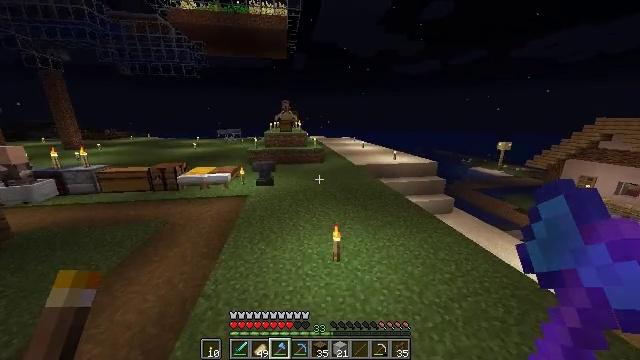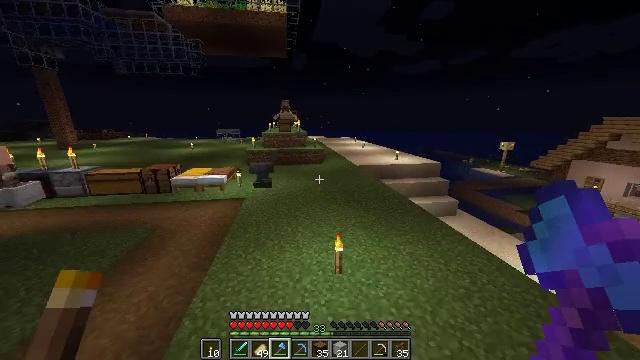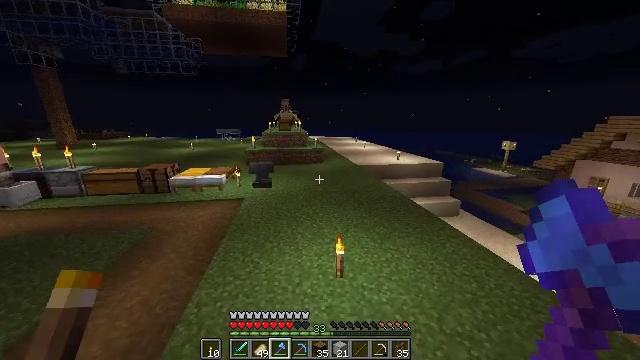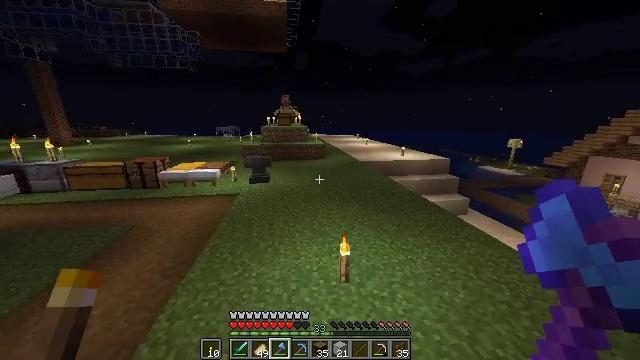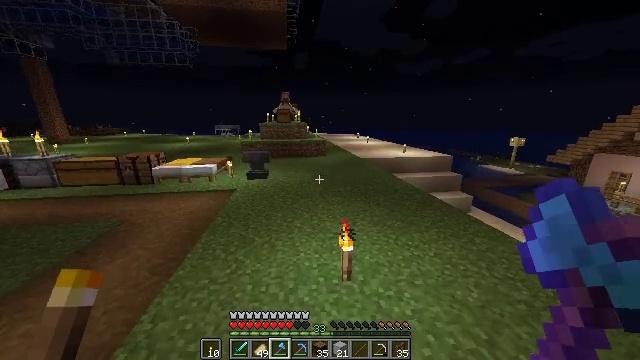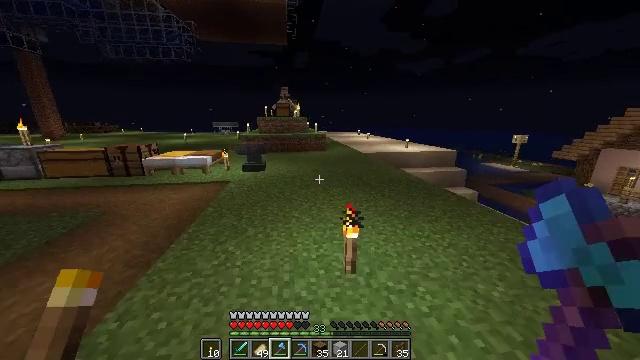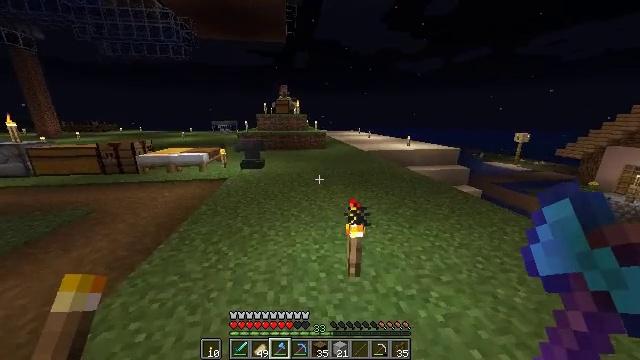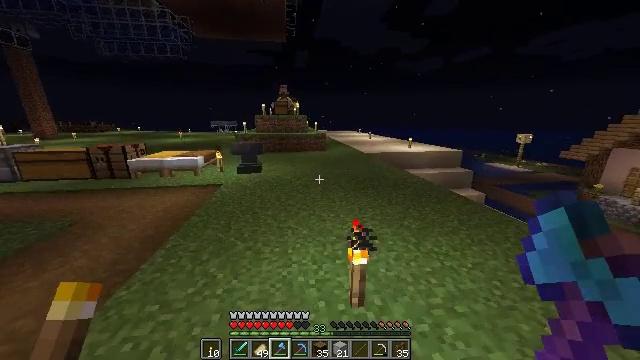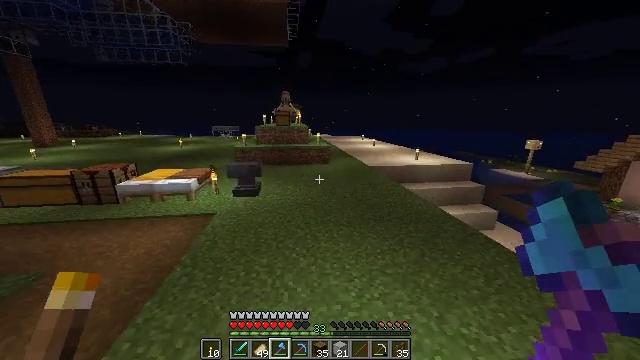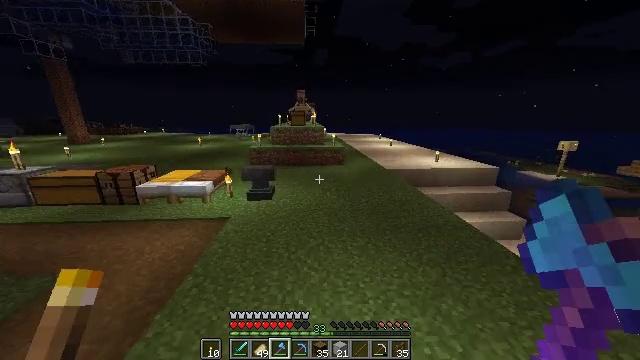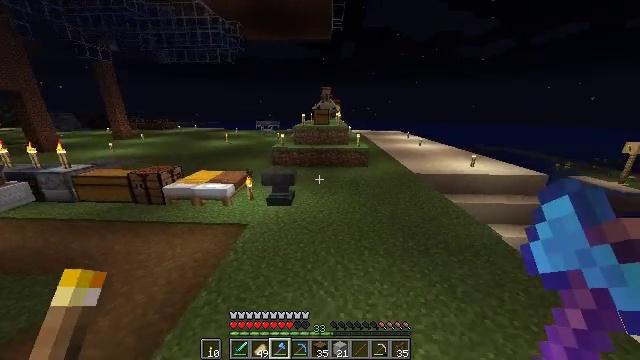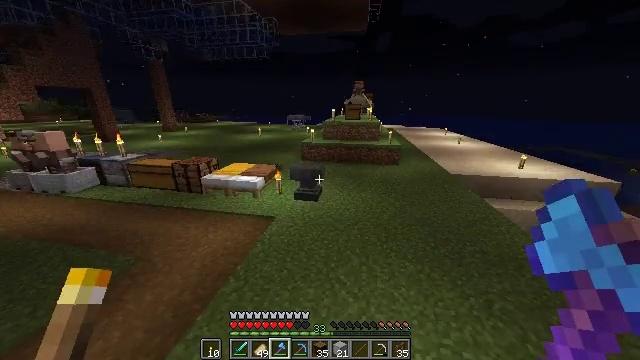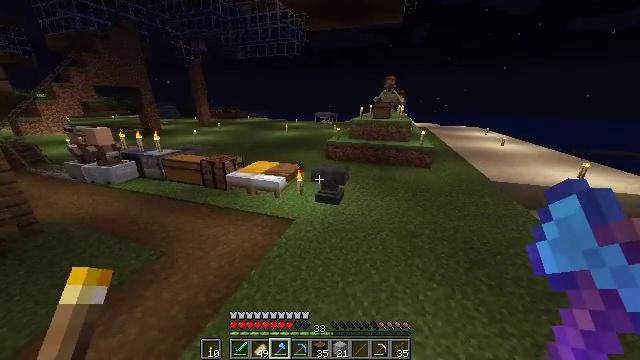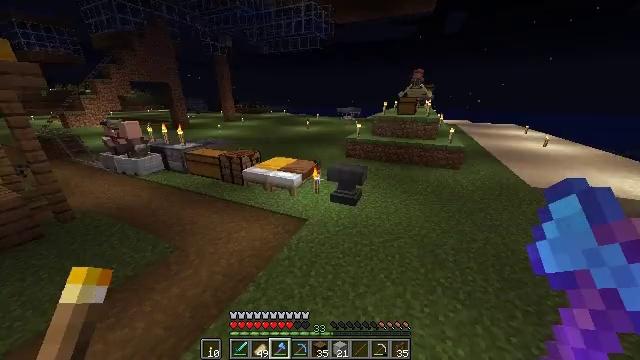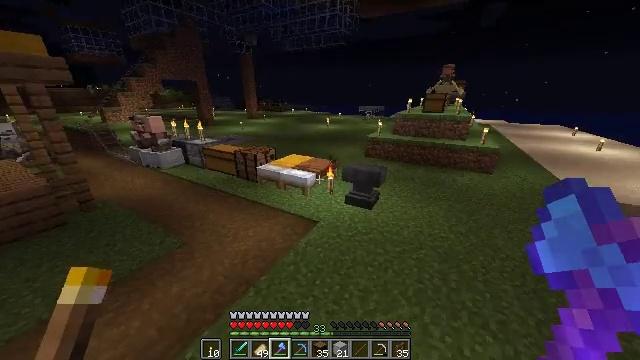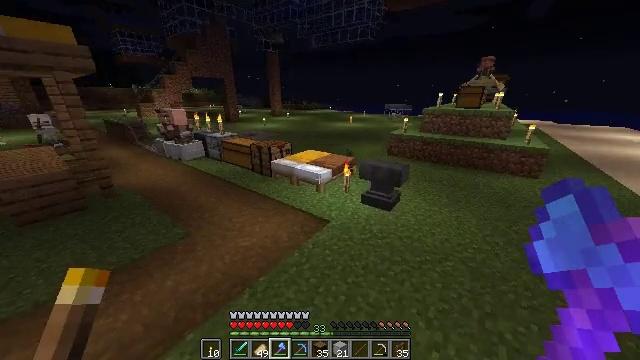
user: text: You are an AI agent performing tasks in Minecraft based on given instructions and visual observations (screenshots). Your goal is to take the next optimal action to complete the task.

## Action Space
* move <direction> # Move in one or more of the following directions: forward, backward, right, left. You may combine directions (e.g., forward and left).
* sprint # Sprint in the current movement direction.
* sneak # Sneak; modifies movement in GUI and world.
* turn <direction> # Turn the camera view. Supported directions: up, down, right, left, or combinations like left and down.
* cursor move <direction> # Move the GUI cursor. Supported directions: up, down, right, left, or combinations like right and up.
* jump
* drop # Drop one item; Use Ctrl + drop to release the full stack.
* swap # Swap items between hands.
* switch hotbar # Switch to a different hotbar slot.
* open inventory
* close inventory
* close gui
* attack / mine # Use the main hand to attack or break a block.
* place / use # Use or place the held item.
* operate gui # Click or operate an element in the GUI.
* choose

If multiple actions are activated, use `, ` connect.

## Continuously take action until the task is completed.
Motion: motion action
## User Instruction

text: Collect the brown bed for later use.
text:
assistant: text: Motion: move forward, jump
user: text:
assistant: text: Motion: move forward, jump
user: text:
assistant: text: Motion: move forward, jump
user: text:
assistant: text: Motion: move forward, jump
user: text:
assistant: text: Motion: move forward, jump
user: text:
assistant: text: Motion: move forward, sprint, jump
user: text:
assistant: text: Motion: move forward, sprint, jump
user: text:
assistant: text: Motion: move forward, sprint, jump
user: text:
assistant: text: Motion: move forward, sprint, turn left, jump
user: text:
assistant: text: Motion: move forward, sprint, turn left and down, jump
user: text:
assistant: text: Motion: move forward, turn left and down, jump
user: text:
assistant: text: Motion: move forward, turn left, jump
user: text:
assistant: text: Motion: move forward, turn left and down, jump
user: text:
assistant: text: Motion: move forward, turn left, jump
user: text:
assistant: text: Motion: move forward, turn left
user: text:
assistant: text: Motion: move forward, turn left
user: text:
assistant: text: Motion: move forward, turn left
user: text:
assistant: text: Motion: move forward, turn left
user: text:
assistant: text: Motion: move forward, turn left
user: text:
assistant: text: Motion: move forward
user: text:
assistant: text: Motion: move forward
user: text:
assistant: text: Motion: move forward
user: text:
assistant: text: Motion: move forward
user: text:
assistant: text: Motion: move forward
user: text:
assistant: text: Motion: move forward, turn down
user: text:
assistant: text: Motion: move forward, turn down
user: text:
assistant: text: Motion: move forward, turn down
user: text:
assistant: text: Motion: move forward, turn right and down
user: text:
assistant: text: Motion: turn right and down
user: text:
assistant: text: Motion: turn down